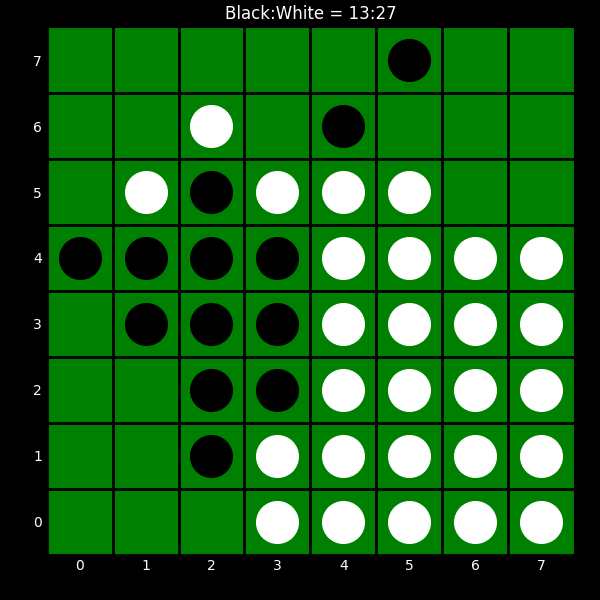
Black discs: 13
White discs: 27